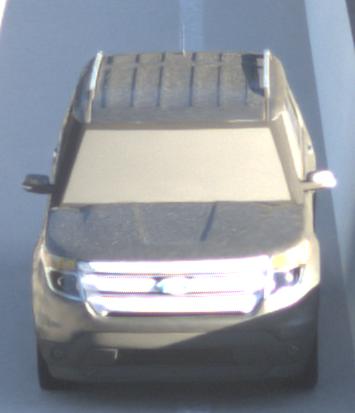
Make: Ford
Model: Explorer
Detailed model: Gen. 5
Model produced from: 2010
Model produced until: 2019
Doors: 5
Color: gray
Road condition: dry road
Daytime: sunrise or sunset
Contrast: medium contrast